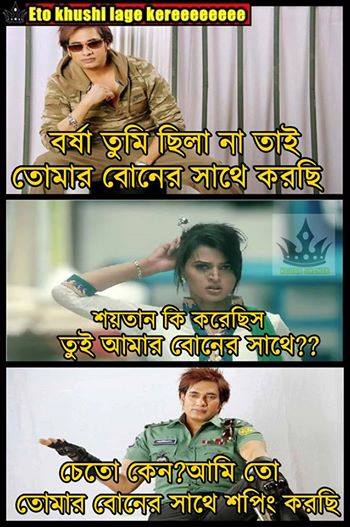
Caption: বর্ষা তুমি ছিলা না তাই তোমার বোনের সাথে করছি শয়তান কি করেছিস তুই আমার বোনের সাথে?? চেতো কেন? আমি তো তোমার বোনের সাথে শপিং করছি
Label: hate